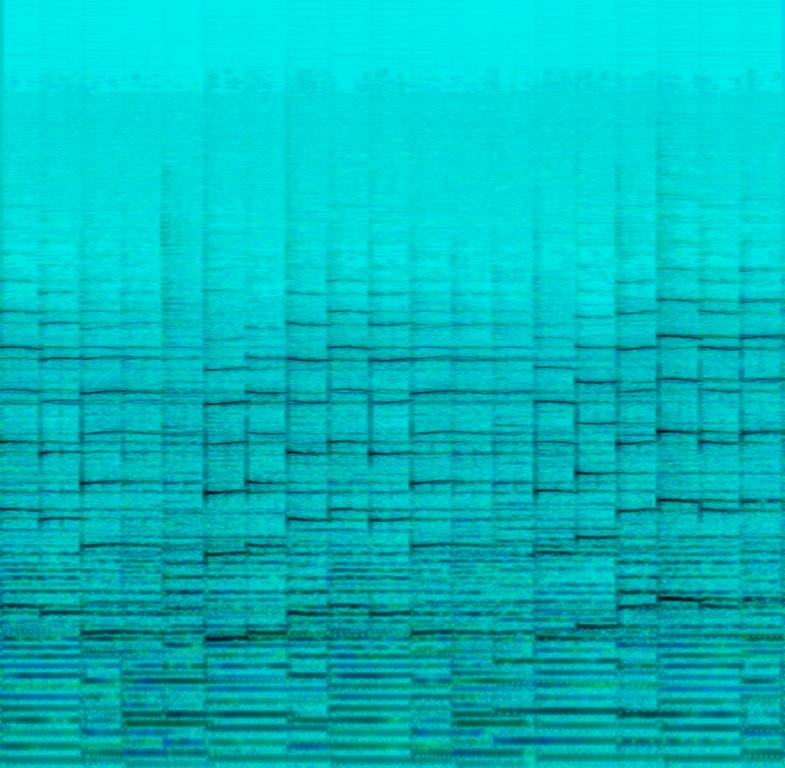
The low quality recording features piano chords, followed by echoing plucked strings melody and smooth bass guitar. It sounds creepy, haunting and suspenseful.